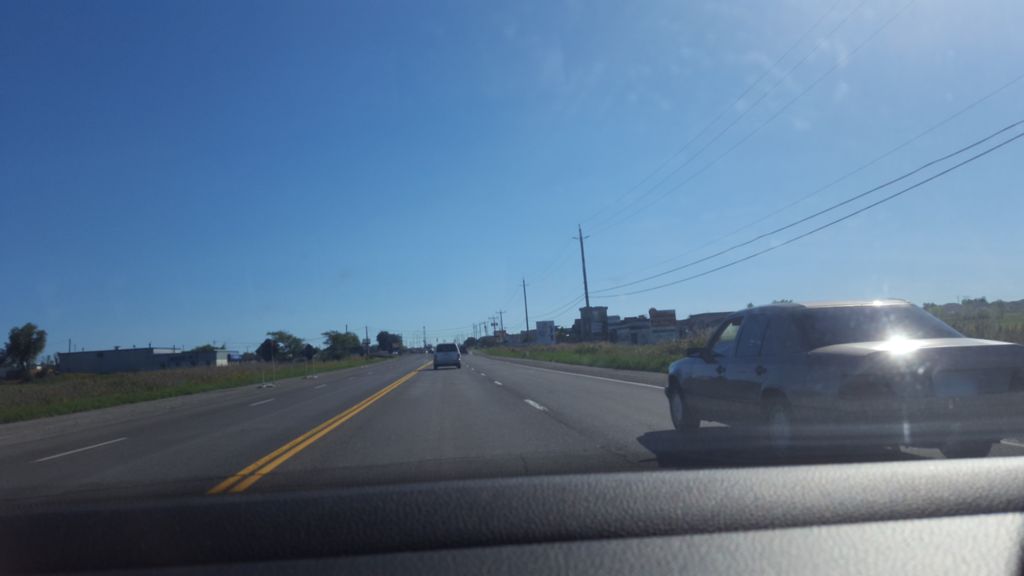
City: hamilton